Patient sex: M
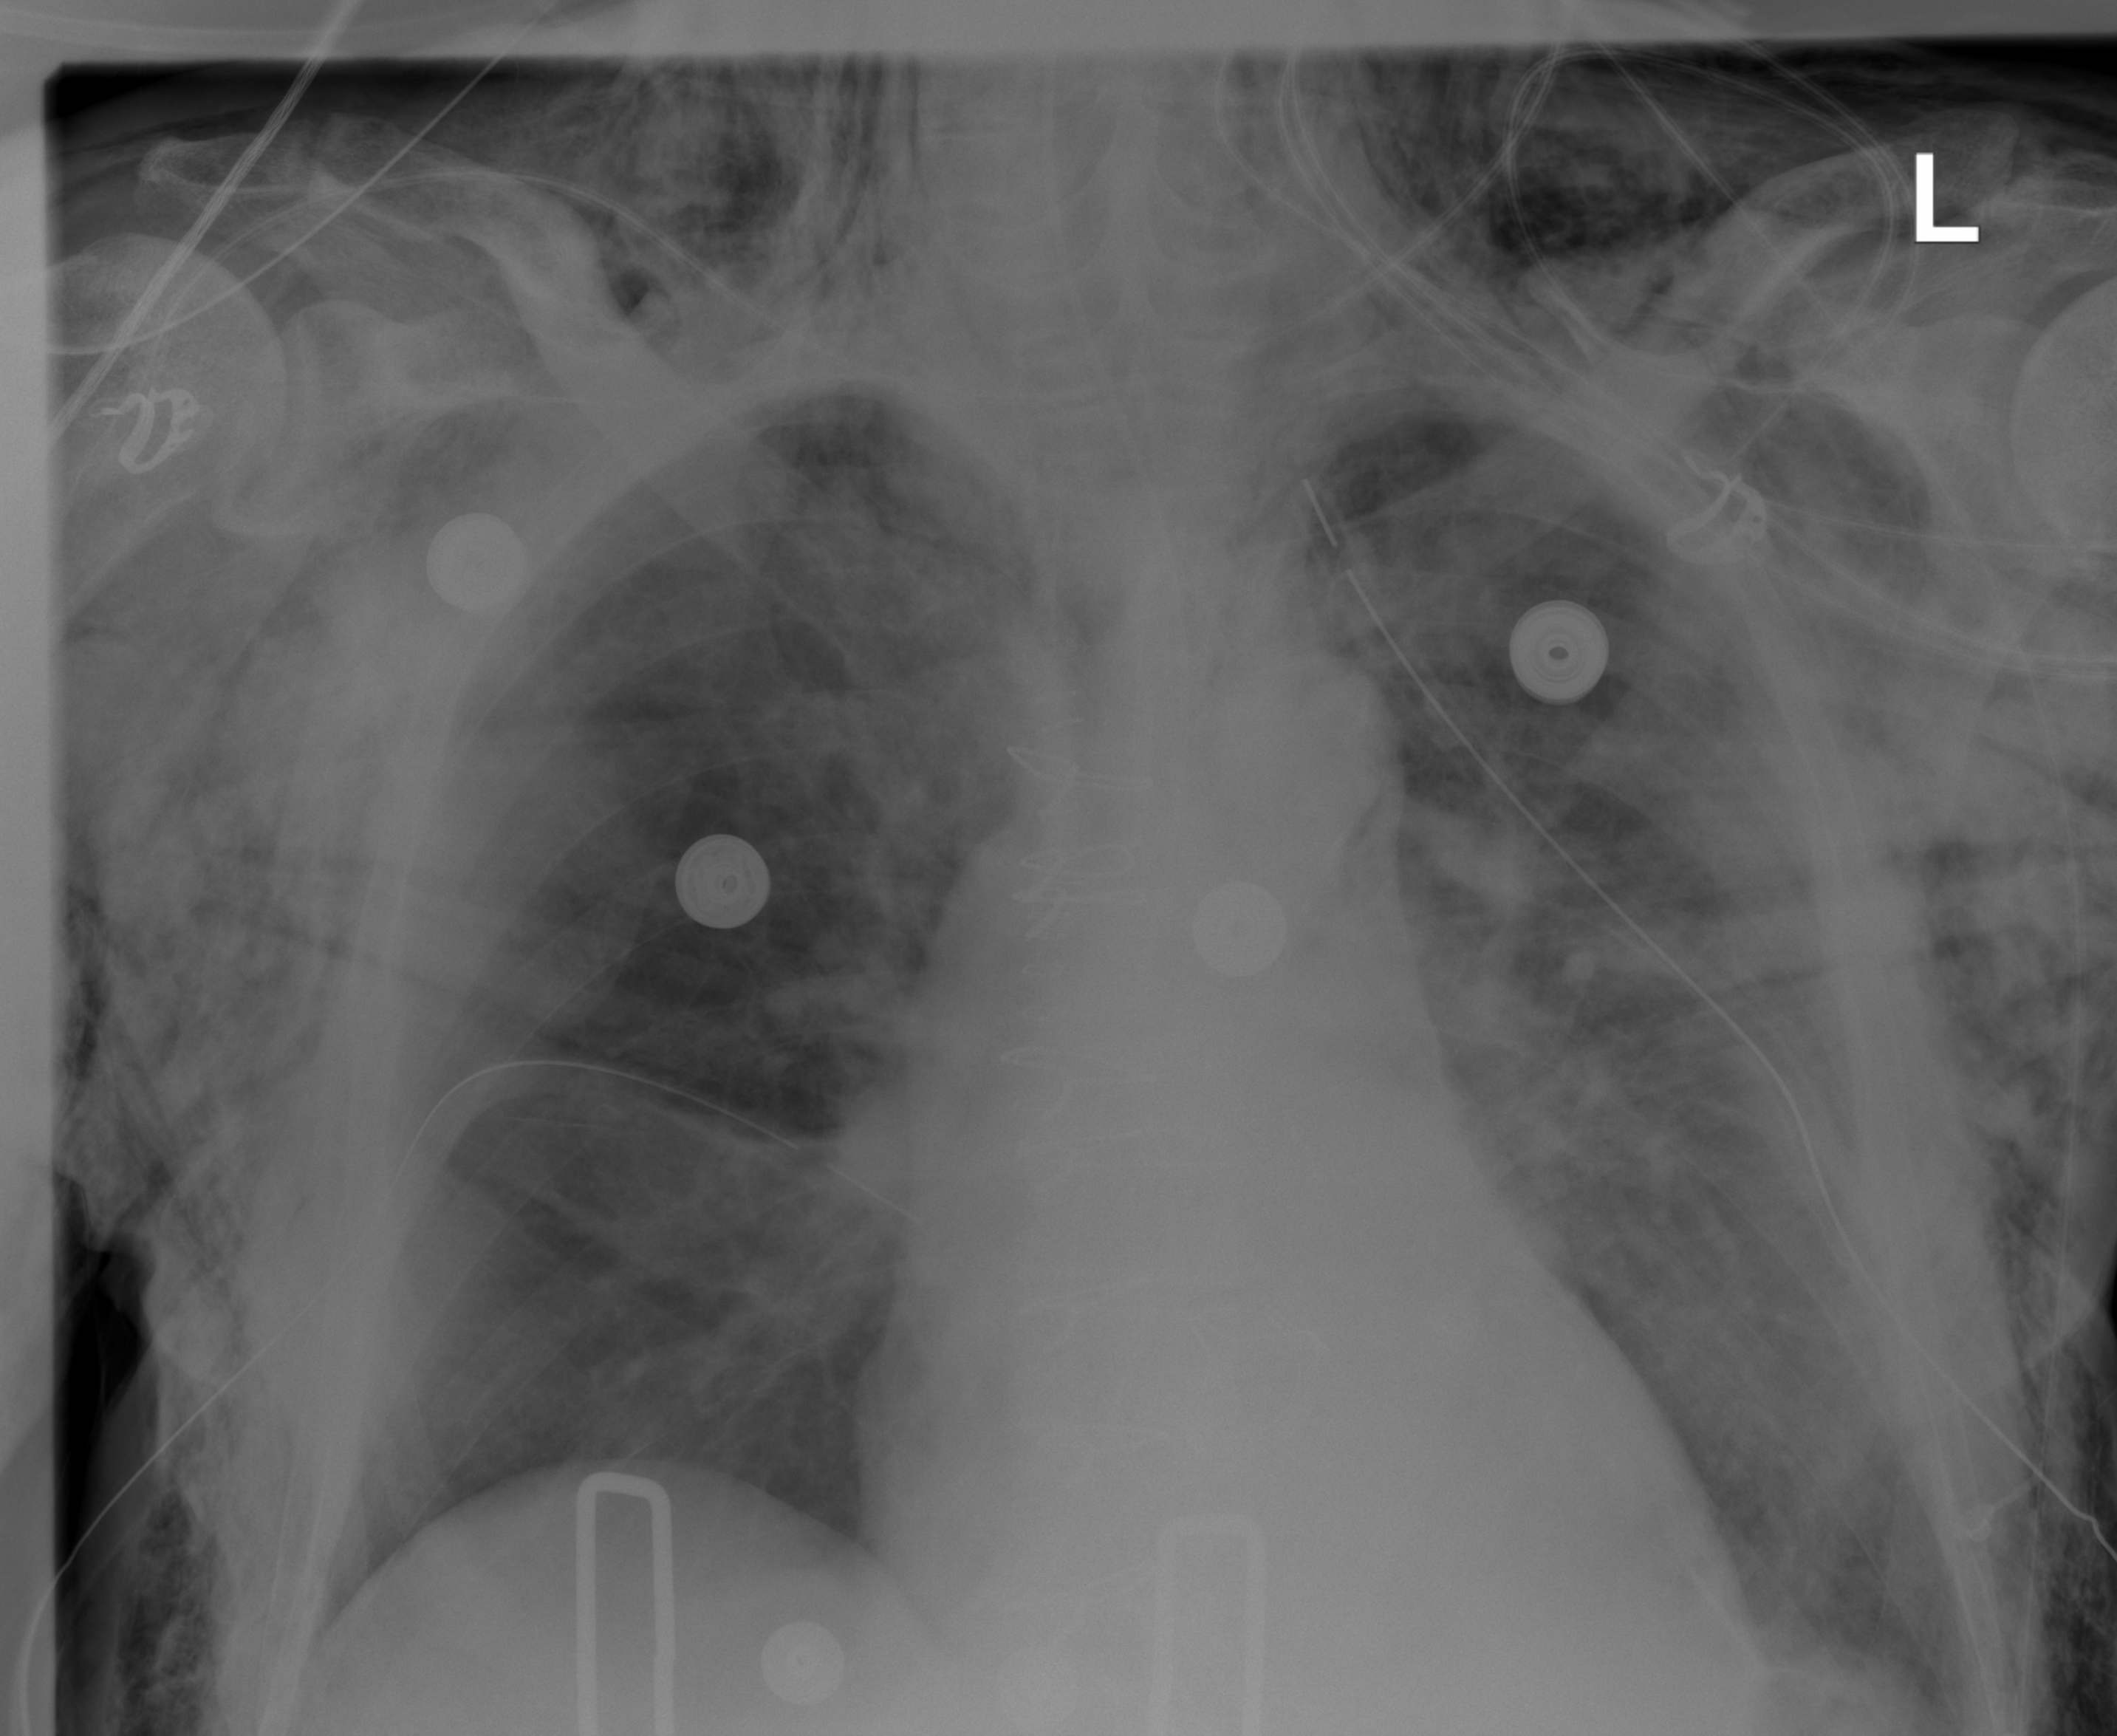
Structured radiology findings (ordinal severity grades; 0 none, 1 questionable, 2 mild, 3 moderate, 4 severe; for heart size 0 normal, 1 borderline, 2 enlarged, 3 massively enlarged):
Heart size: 2
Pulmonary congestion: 2
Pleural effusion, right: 0
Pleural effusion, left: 0
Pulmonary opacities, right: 0
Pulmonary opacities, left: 2
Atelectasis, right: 0
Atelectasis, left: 2